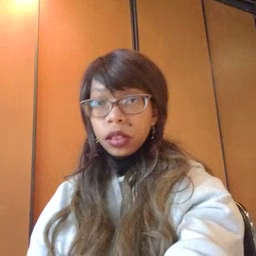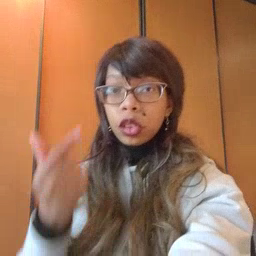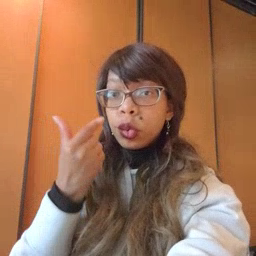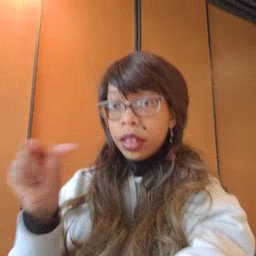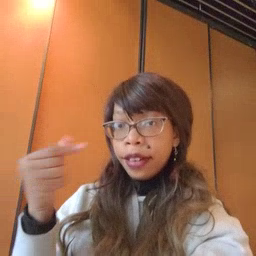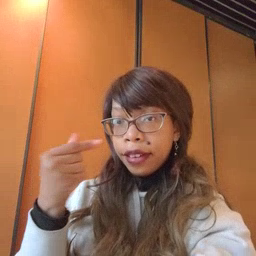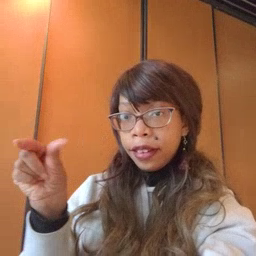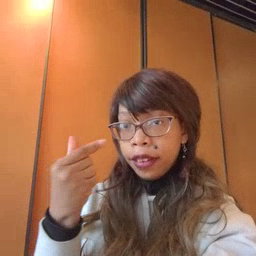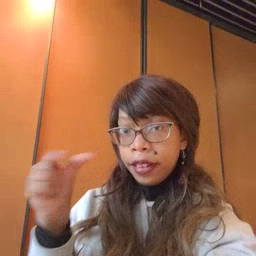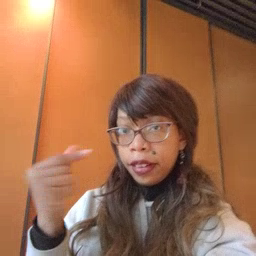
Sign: green